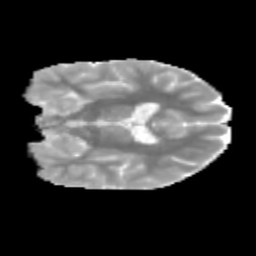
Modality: MD
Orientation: coronal
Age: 11
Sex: male
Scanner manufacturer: siemens
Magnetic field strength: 3 T
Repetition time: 3.8 s
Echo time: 0.07 s